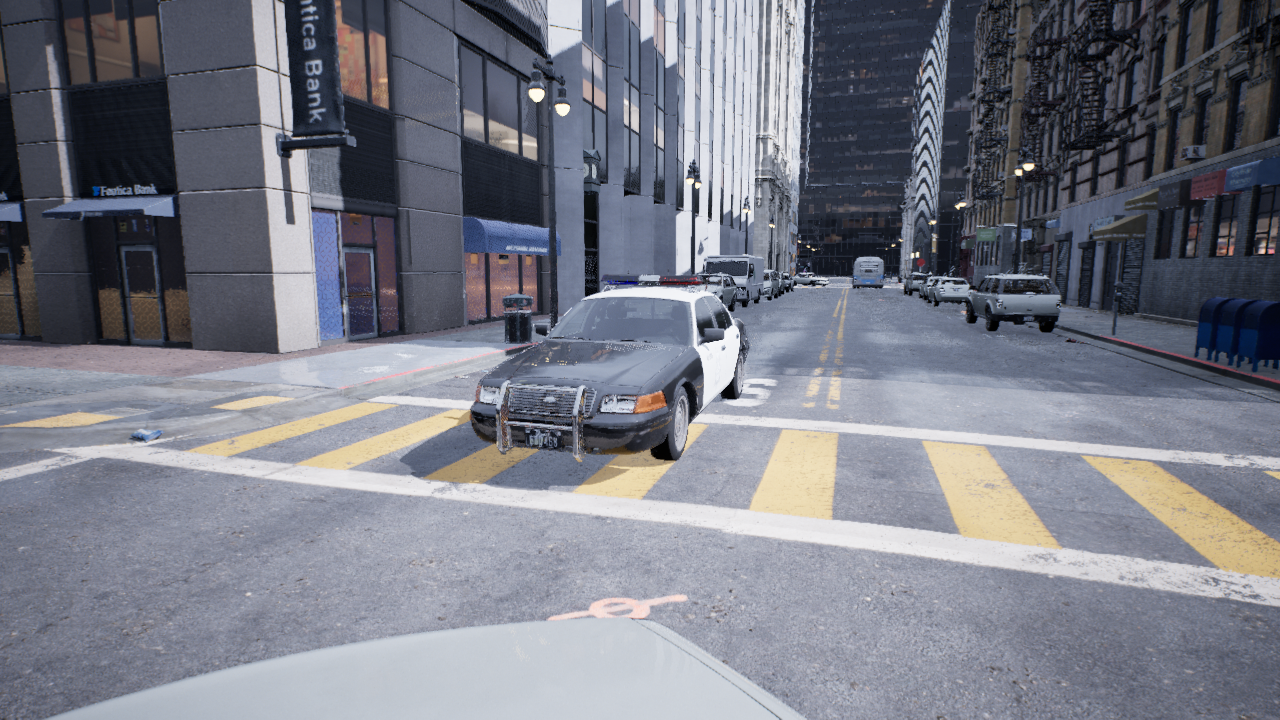
Venue: residential
Lighting: overcast
Vehicle rig: sedan